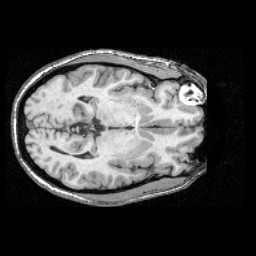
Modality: T1w
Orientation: coronal
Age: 40